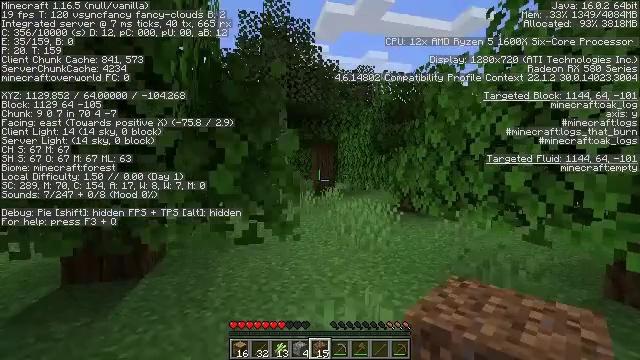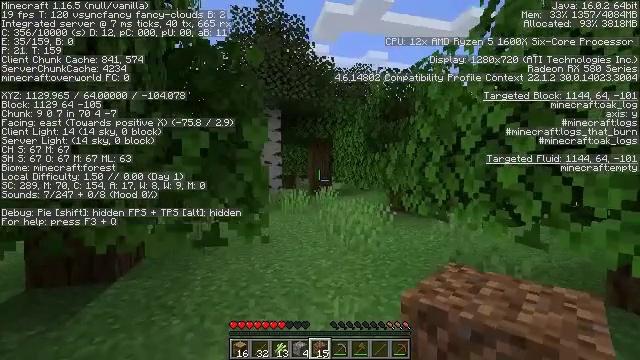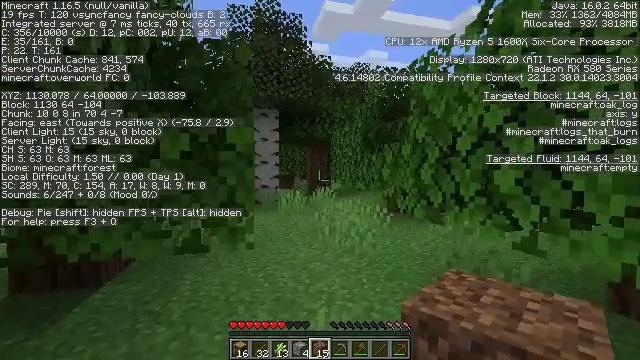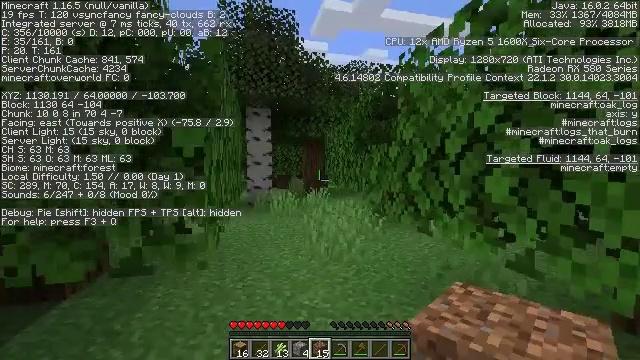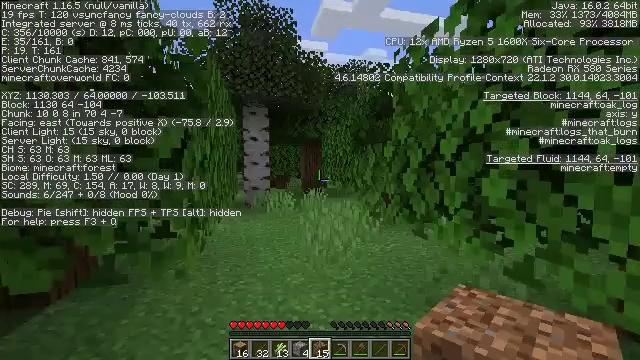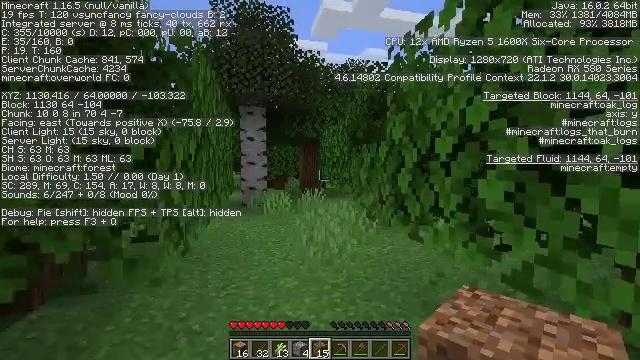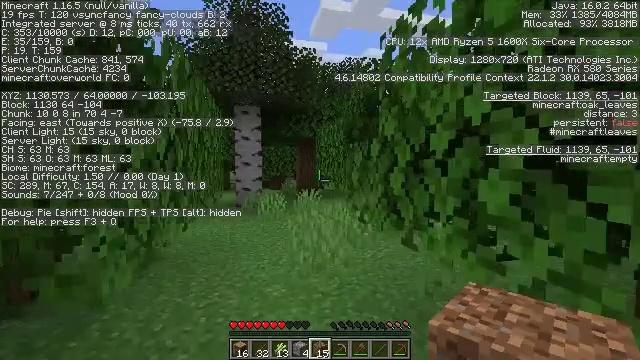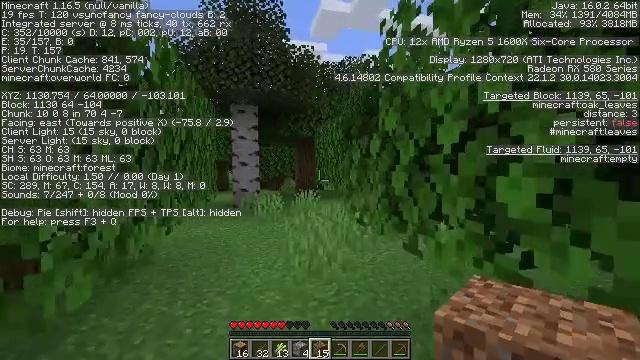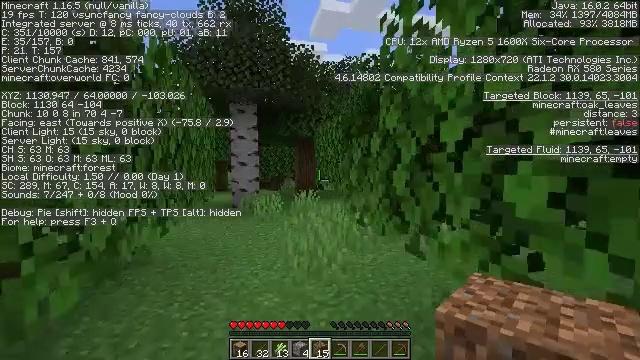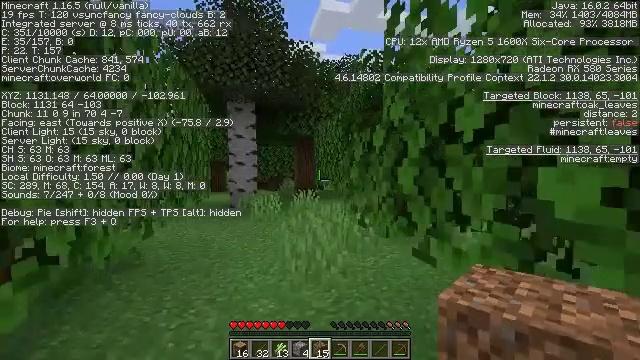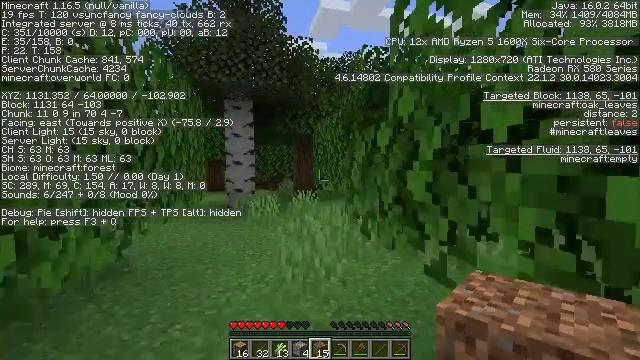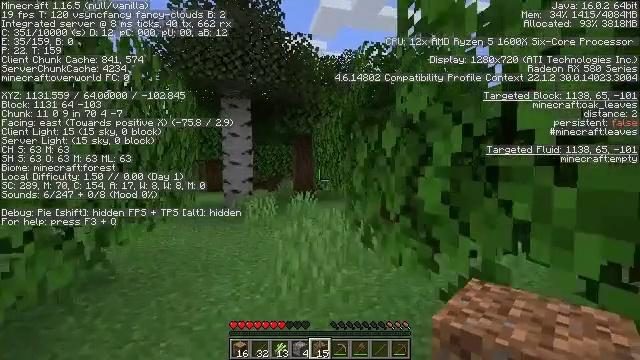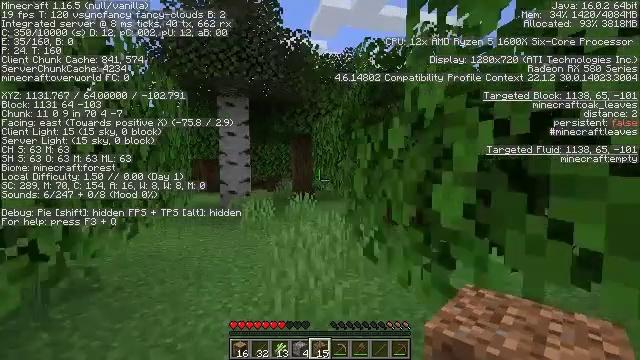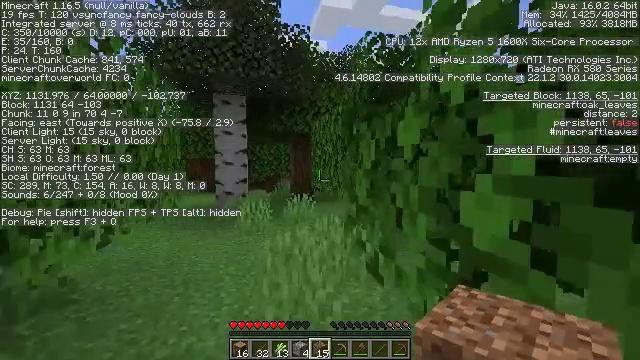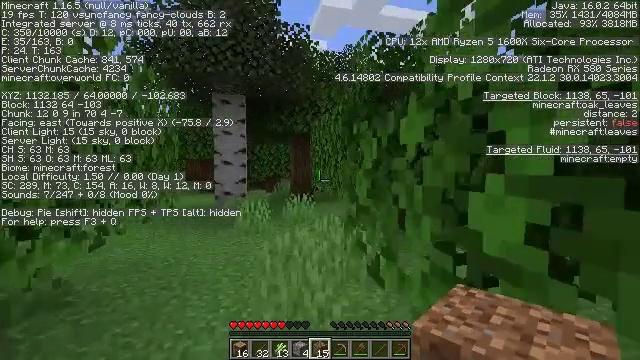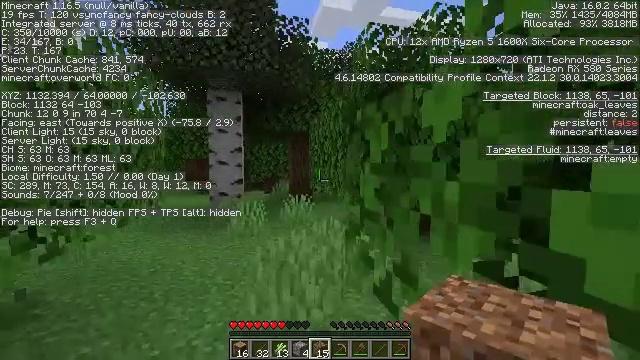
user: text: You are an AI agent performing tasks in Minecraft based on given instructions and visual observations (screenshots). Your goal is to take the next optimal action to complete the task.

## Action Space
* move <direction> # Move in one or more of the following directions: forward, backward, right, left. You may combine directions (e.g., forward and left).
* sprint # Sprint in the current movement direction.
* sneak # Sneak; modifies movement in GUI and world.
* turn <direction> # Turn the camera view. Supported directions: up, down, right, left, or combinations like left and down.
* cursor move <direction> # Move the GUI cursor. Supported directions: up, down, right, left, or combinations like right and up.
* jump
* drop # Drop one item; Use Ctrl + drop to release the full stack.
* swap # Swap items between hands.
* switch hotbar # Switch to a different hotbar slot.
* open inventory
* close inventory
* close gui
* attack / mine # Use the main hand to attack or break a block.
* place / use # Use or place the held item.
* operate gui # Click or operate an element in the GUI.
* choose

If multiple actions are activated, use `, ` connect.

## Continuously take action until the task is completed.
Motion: motion action
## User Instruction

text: Kill the sheep.
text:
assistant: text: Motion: move forward and move right
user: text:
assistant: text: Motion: move forward and move right
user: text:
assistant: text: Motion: move forward and move right
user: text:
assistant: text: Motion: move forward and move right
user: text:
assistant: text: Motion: move forward and move right
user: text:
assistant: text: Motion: move forward
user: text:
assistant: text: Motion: move forward
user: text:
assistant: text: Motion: move forward
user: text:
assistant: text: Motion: move forward
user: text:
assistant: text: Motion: move forward
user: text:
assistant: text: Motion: move forward
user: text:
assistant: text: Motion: move forward
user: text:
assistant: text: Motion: move forward
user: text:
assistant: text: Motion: move forward
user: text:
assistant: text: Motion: move forward
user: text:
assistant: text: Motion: move forward
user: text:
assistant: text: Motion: move forward, turn left and down
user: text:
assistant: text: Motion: move forward, turn left and down
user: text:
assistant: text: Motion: move forward
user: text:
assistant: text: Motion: move forward and move left
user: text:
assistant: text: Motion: move forward and move left
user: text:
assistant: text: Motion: move forward and move left
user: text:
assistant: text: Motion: move forward and move left, turn left and down
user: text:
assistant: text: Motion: move forward and move left, turn left and down
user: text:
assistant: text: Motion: move forward, turn left
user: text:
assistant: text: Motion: move forward and move right, turn left
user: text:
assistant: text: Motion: move forward and move right
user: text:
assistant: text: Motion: move forward and move right
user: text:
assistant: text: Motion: move forward and move right
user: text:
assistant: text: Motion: move forward and move right